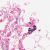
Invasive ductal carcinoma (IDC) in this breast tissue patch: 0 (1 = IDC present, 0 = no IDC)